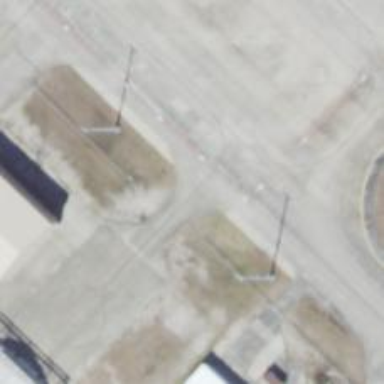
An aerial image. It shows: Asphalt taxiway at the airport.